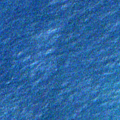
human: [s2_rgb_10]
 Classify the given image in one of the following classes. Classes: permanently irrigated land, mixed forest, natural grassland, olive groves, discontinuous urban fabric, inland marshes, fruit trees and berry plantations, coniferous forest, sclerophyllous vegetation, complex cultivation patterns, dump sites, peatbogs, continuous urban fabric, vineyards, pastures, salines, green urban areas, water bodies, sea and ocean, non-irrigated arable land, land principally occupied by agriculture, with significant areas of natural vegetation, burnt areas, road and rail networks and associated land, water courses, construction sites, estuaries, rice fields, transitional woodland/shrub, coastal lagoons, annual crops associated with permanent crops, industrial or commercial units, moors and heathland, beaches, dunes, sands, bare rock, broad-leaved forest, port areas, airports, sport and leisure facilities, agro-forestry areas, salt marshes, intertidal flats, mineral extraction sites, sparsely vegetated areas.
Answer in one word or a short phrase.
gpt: sea and ocean